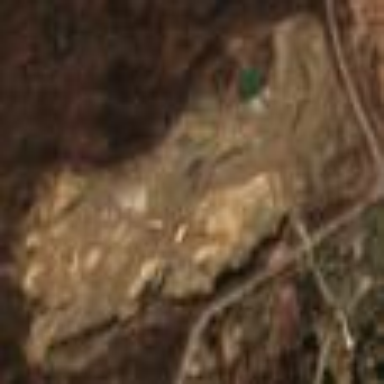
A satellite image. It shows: Quarry mine extracting aggregate resources.